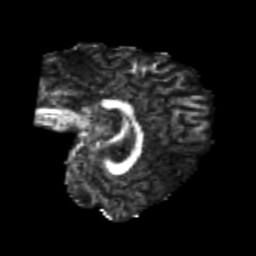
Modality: FA
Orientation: sagittal
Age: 20
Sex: female
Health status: healthy
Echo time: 0.074 s